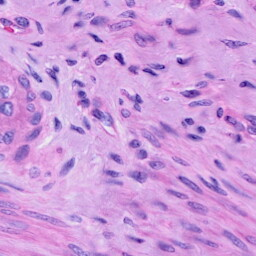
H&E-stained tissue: Cervix